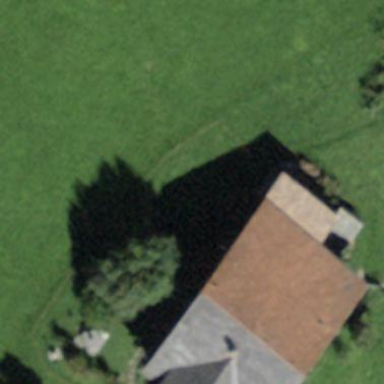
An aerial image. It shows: Farm building.